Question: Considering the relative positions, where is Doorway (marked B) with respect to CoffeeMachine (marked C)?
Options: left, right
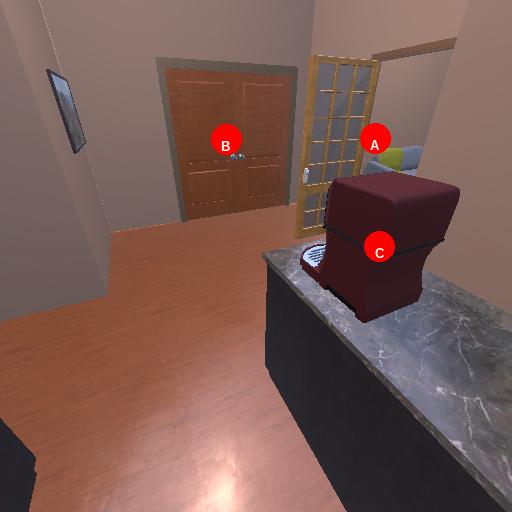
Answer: left